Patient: sex M, age 71
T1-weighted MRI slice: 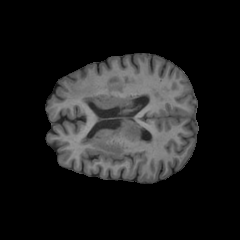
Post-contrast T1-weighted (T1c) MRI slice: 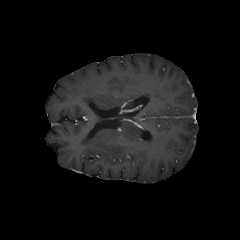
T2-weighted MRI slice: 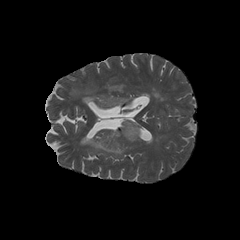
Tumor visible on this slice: yes
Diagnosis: Astrocytoma, IDH-wildtype
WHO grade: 2